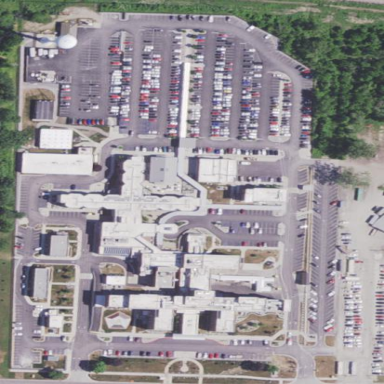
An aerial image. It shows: Healthcare facility identified as hospital.